【题型】选择题　【知识点】解析几何　【难度】medium
在等腰直角$\triangle ABC$中，$AB=AC=6$，点$P$是边$AB$上异于端点的一点，光线从点$P$出发经$BC$，$CA$边反射后又回到点$P$，若光线$QR$经过$\triangle ABC$的重心，则$\triangle PQR$的周长等于（\quad）

\vspace{0.5em}

A. $2\sqrt{5}$ \quad\quad B. $4\sqrt{5}$ \quad\quad C. $3\sqrt{2}$ \quad\quad D. $4\sqrt{2}$

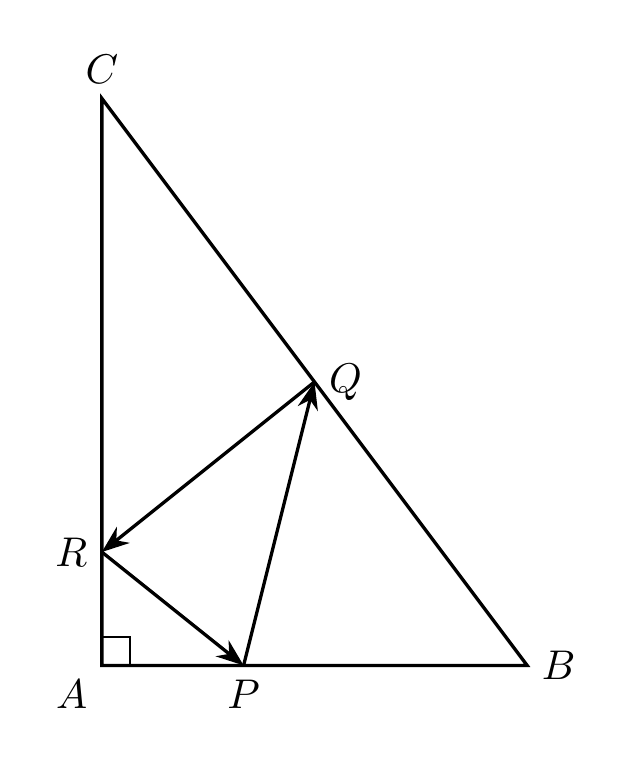
【解答】
【分析】建立平面直角坐标系，满足 $B(6,0)$、$C(0,6)$，设 $P(a,0)$，求出点 $P$ 关于直线 $BC$ 的对称点 $P_1$ 的坐标，以及点 $P$ 关于 $y$ 轴的对称点 $P_2$ 的坐标，根据轴对称的性质，可知 $P_1$、$Q$、$R$、$P_2$ 四点共线，然后求得直线 $QR$ 方程，由点 $G$ 在线段 $QR$ 上列出式子算出 $a$ 的值，进而求得 $|P_1P_2|$，可得本题的答案。

【解答】解：以 $A$ 为原点，$AB$、$AC$ 所在直线为 $x$ 轴、$y$ 轴，建立平面直角坐标系，

由题意，可得 $B(6,0)$，$C(0,6)$，直线 $BC$ 方程为 $x + y - 6 = 0$，
$\triangle ABC$ 的重心 $G\left(\dfrac{0+6+0}{3},\dfrac{0+0+6}{3}\right)$，即 $G(2,2)$。

设 $P(a,0)$，点 $P$ 关于直线 $BC$ 的对称点为 $P_1(x,y)$，
由对称点性质得：
\[
\text{由}\quad
\begin{cases}
\dfrac{a+x}{2} + \dfrac{0+y}{2} - 6 = 0 \\
k_{PP_1} =\dfrac{y-0}{x-a} = 1
\end{cases}
\]
解得 $\begin{cases} x = 6 \\ y = 6 - a \end{cases}$，即 $P_1(6, 6 - a)$。

根据光线反射的原理，可知 \(P_1\)、\(Q\)、\(R\)、\(P_2\) 四点共线，且 \(|PQ| = |P_1Q|\)，\(|PR| = |P_2R|\)，

直线 \(QR\) 就是 \(P_1P_2\)，其方程为 \(\frac{y - 0}{6 - a - 0} = \frac{x + a}{6 - a + a}\)，即 \(y = \frac{6 - a}{6 + a}(x + a)\)

根据直线 \(QR\) 经过点 \(G(2,2)\)，

可得 \(2 = \frac{6 - a}{6 + a}(2 + a)\)，解得 \(a = 2\)（\(a = 0\) 不符合题意，舍去），

所以 \(P(2,0)\)，\(P_1(6,4)\)，\(P_2(-2,0)\)，

可得 \(|P_1P_2| = \sqrt{(6 + 2)^2 + (4 - 0)^2} = 4\sqrt{5}\)，

所以 \(\triangle PQR\) 的周长 \(|PQ| + |QR| + |RP| = |P_1Q| + |QR| + |RP_2| = |P_1P_2| = 4\sqrt{5}\)。

故选：B。
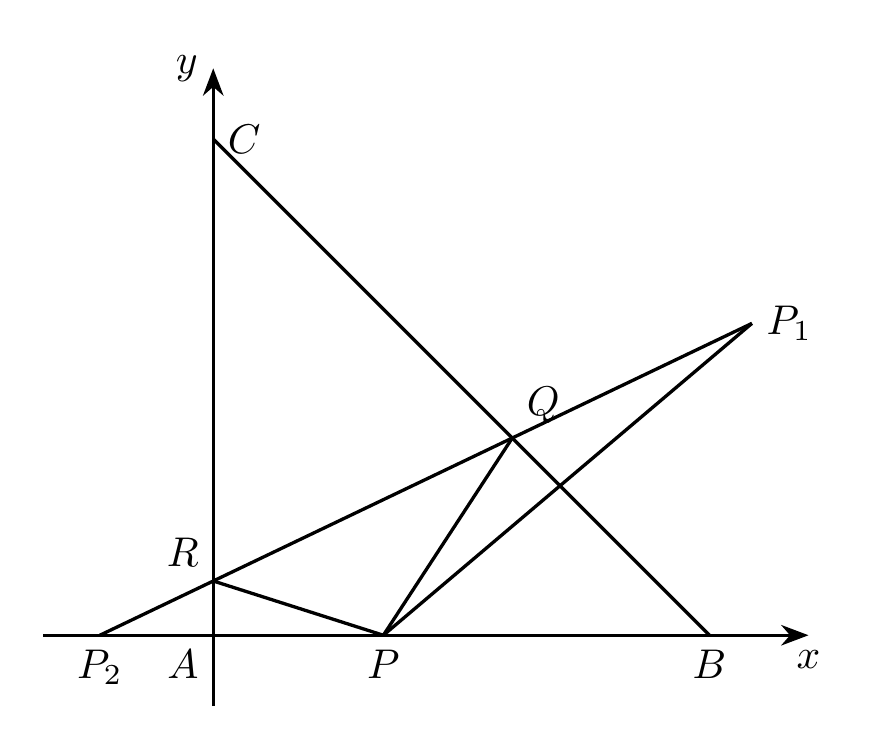